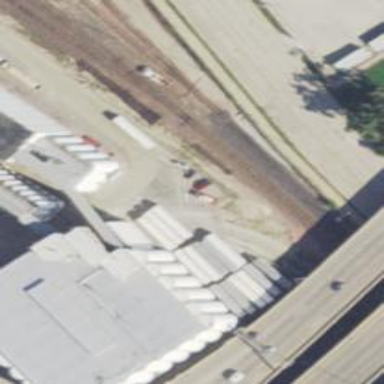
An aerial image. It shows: Railway siding with rails.